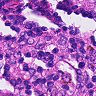
Metastatic tissue present: no